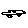
Label: car